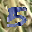
Label: 5